Interaction volume radius: 5 \u00c5
Interaction volume height: 20 \u00c5
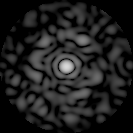
Disorder parameter: 0.8164